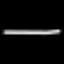
Label: line